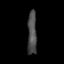
Tissue: skin
Cell type: Others
Senescence score: 0.7584
Nuclear area (px): 392
Mean DAPI intensity: 75.464